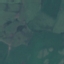
Label: Pasture